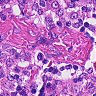
Metastatic tissue present: no